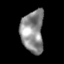
Tissue: skin
Cell type: Epithelial cells
Senescence score: 0.2861
Nuclear area (px): 943
Mean DAPI intensity: 139.496